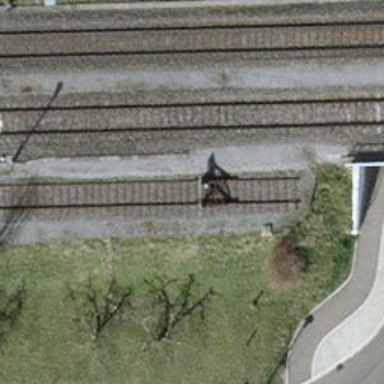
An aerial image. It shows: Railway buffer stop.